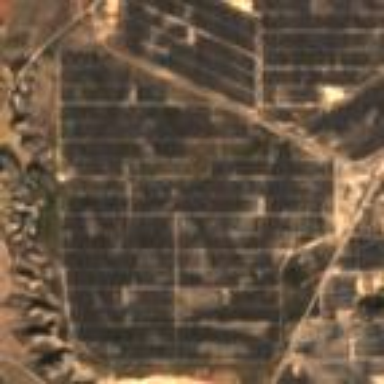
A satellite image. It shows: Solar power plant utilizing photovoltaic technology.